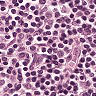
Metastatic tissue present: no